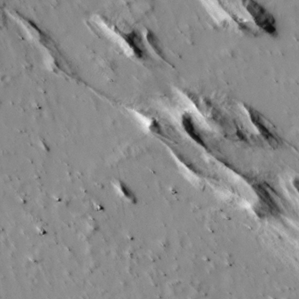
Label: non_frost